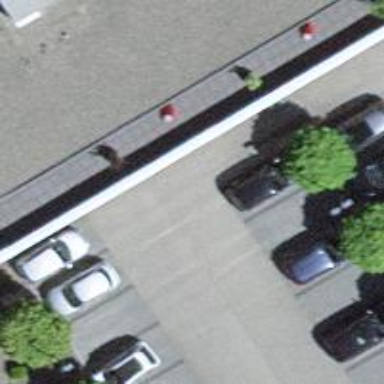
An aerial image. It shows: Road serving as parking aisle.